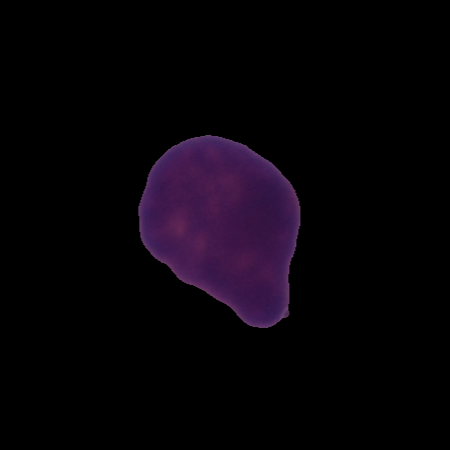
Label: healthy